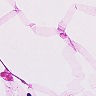
Metastatic tissue present: no